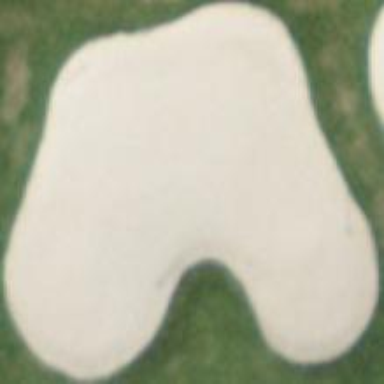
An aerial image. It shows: Sandy area is golf bunker.